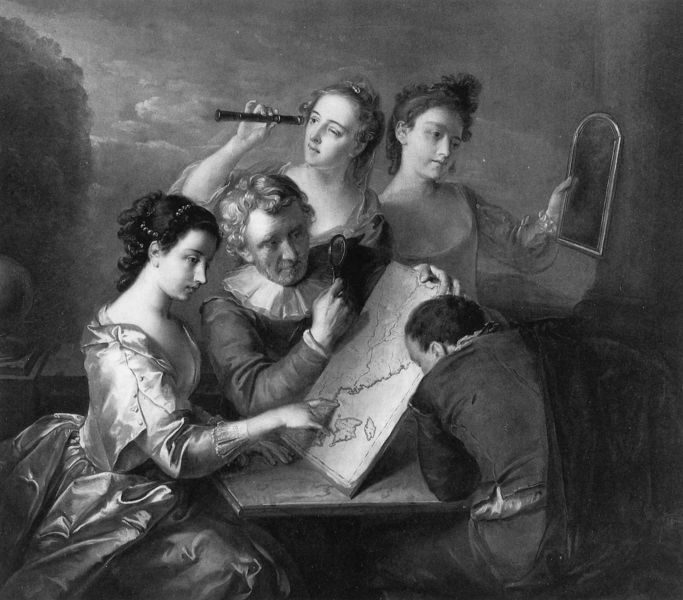
Titel: The Sense of Sight
Künstler: Philip Mercier
Institution: Yale, Yale Center for British Art, Paul Mellon Collection
Schlagwörter: baum, dunkel, gemälde, gruppe, hand, himmel, mann, meer, umhang, weiß, wolken, frauen, landschaft, mädchen, damen, finger, frisur, frisuren, kleid, kleider, männer, rücken, schmuck, schwarz, tisch, zeichnung, blick, dame, gespräch, alt, jung, arm, barock, blass, kragen, spitze, ärmel, bild, fünf, spiegel, insel, haare, drei, locken, perlen, seide, lehrer, unterricht, schattierung, junge, rüschen, seefahrt, karte, reise, fernrohr, naturalistisch, landkarte, fernglas, lupe, schüler, studium, lernen, globus, alte frau, reisen, geographie, maänner, weltkarte, stunde, schülerinnen, grspräch, hahn im korb, nahl